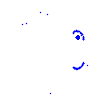
Particle: electron